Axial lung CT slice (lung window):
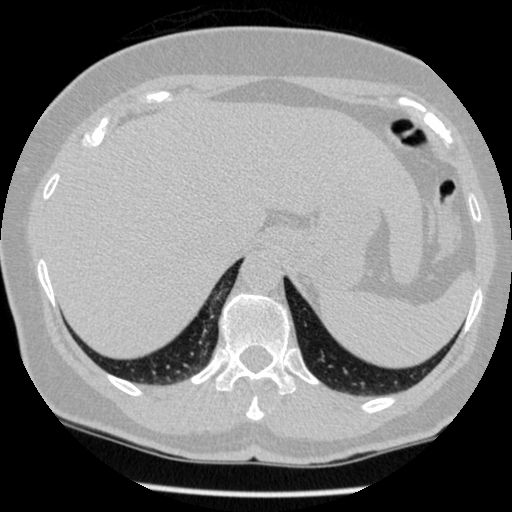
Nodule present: no